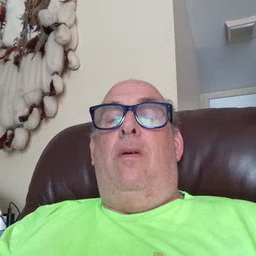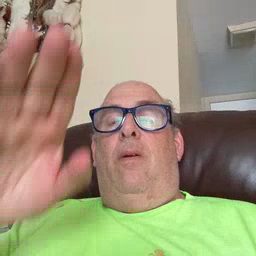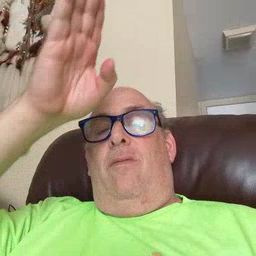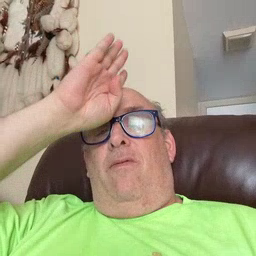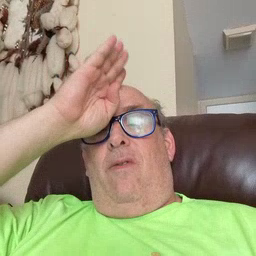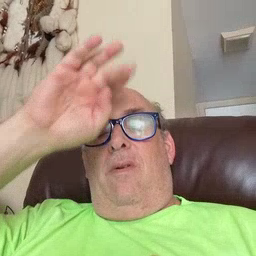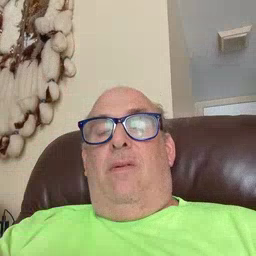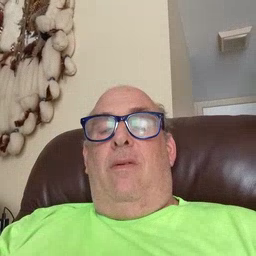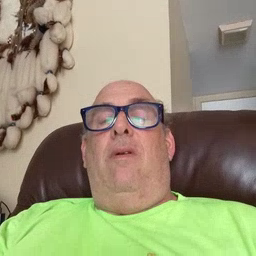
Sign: fireman